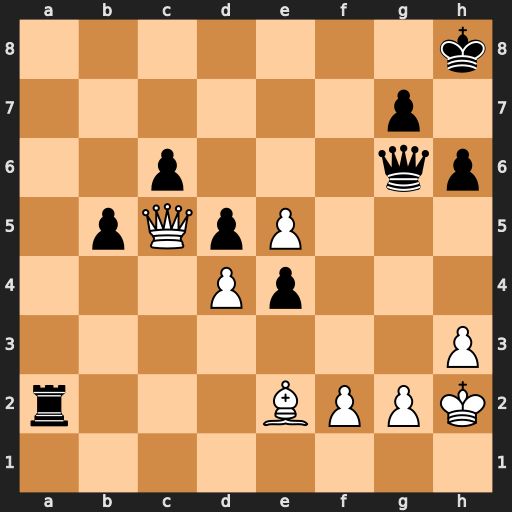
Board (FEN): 7k/6p1/2p3qp/1pQpP3/3Pp3/7P/r3BPPK/8
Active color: w
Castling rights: -
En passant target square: -
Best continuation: Qf8+ Kh7 Bg4